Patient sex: M
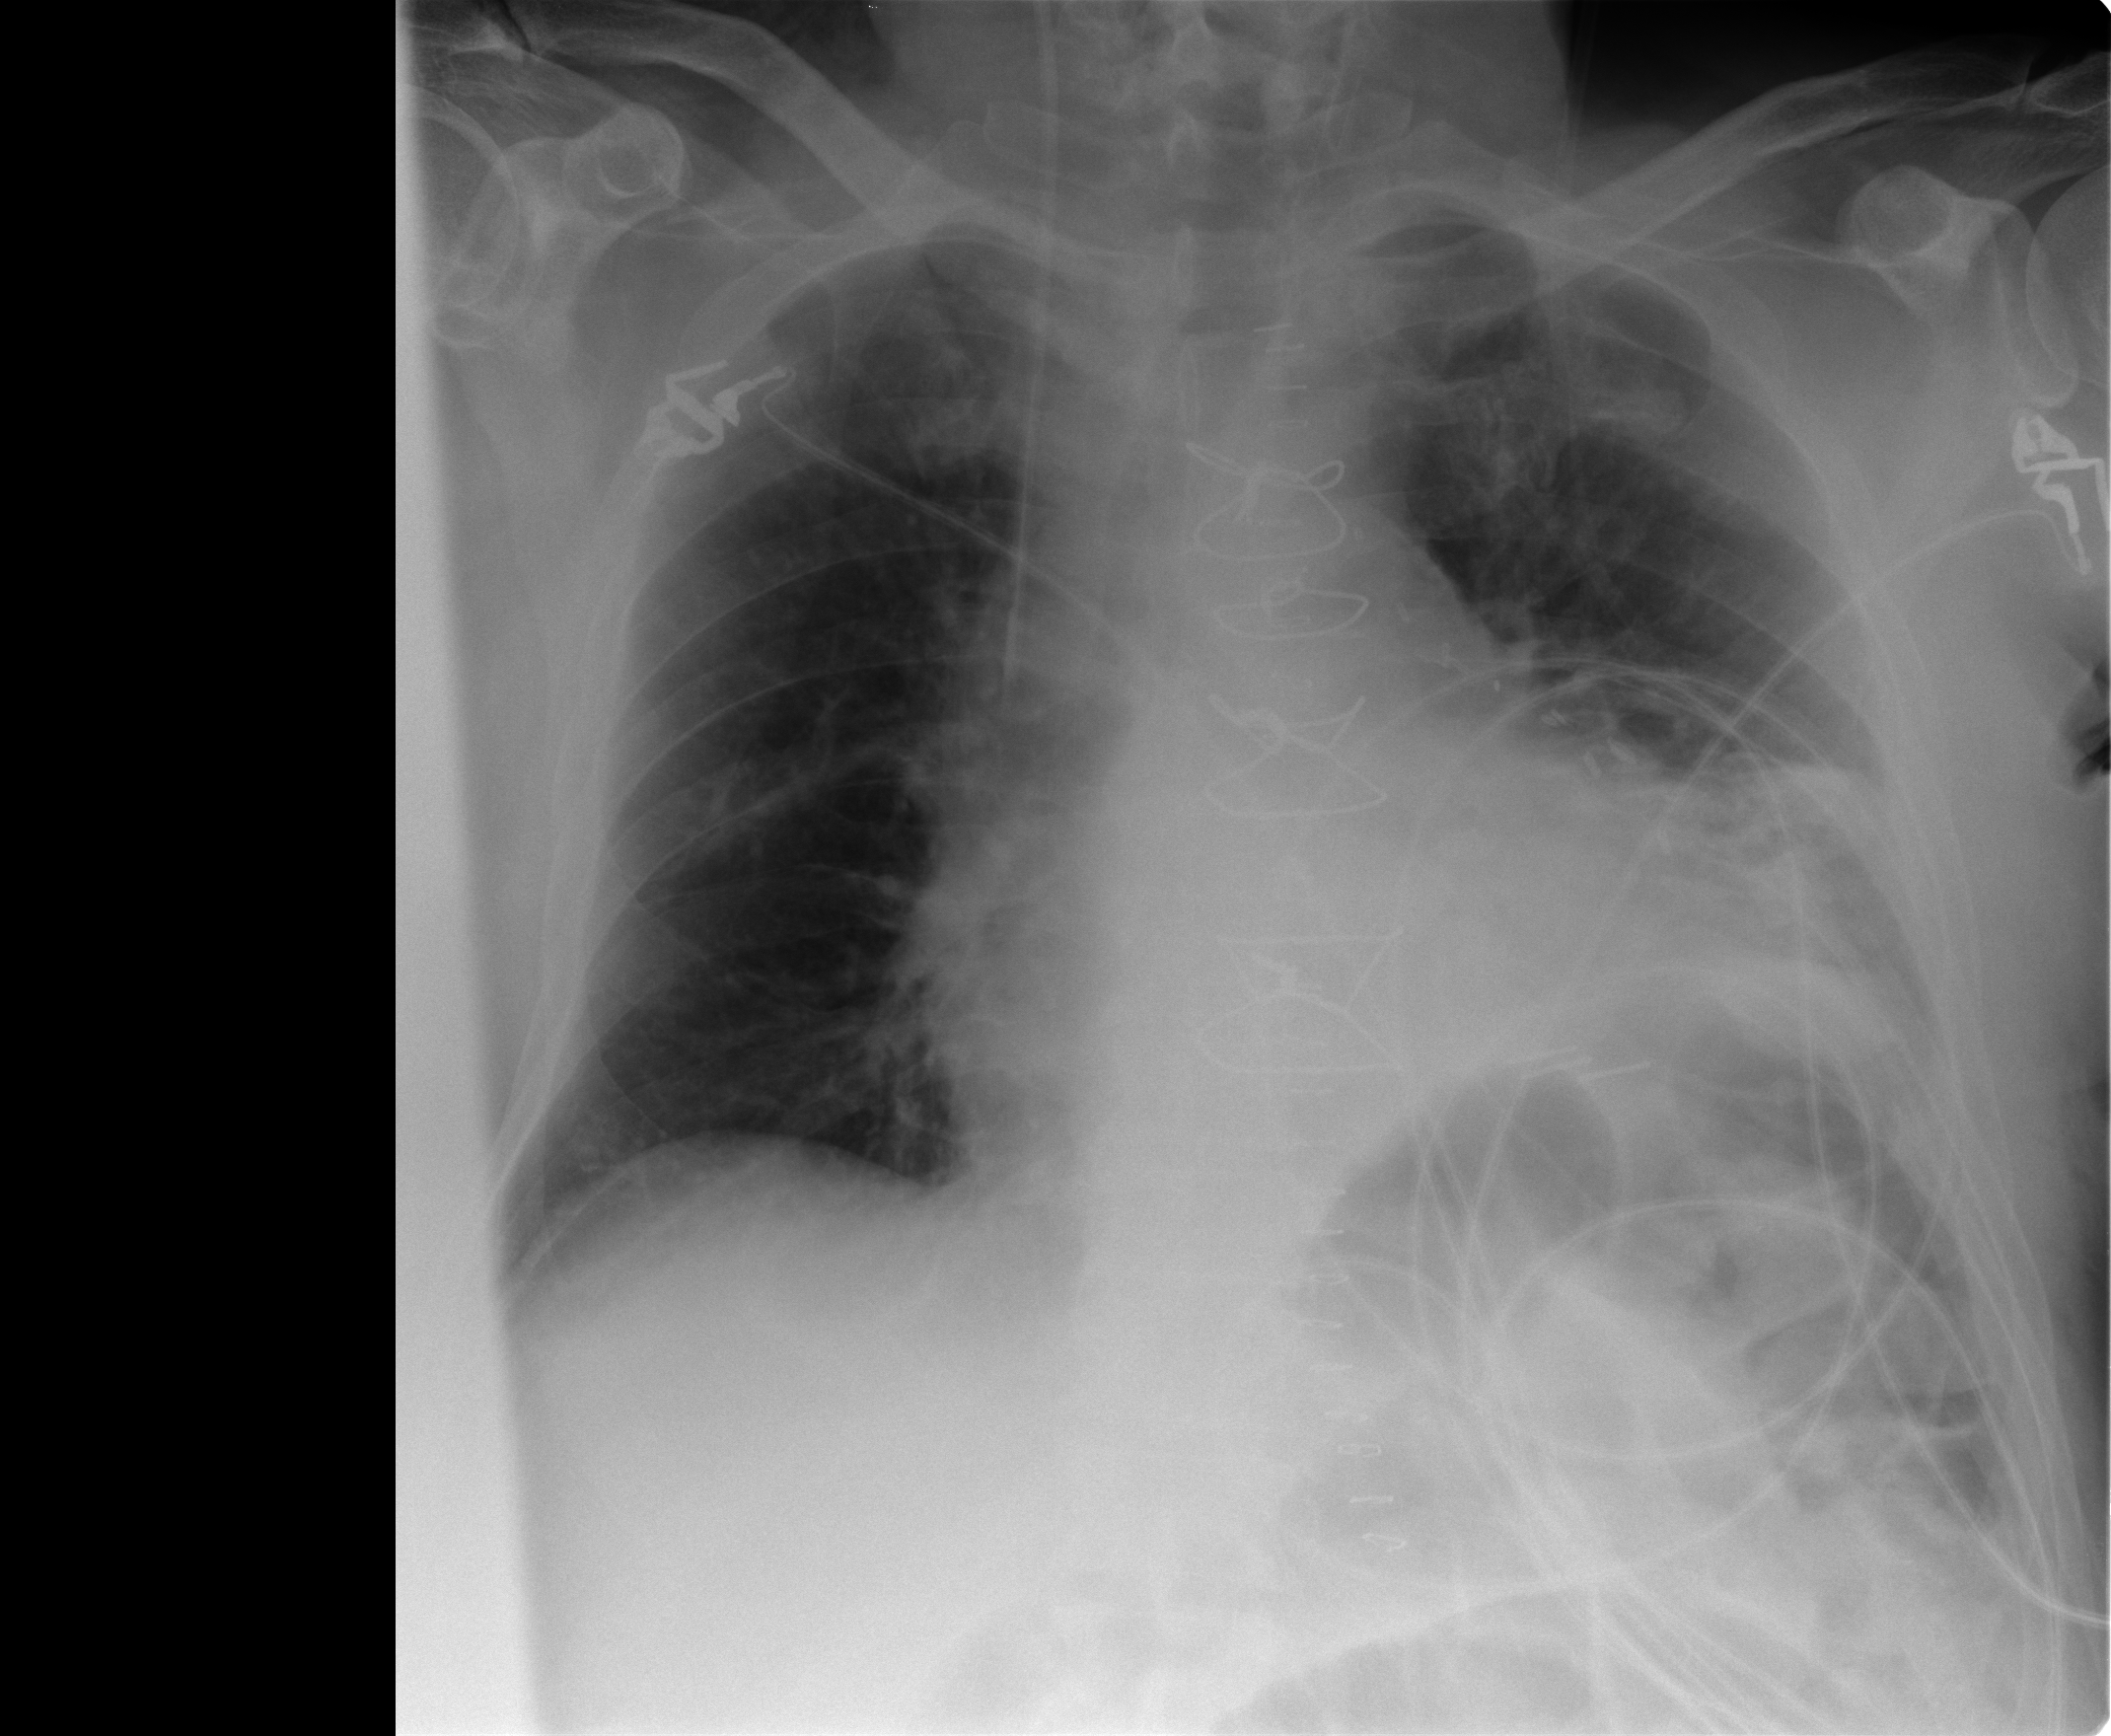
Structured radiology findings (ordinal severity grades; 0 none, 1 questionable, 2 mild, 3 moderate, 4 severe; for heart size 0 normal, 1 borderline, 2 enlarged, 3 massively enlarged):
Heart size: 2
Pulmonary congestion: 0
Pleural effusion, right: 0
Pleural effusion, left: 0
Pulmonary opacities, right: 1
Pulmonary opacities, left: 1
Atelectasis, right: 2
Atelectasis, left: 2